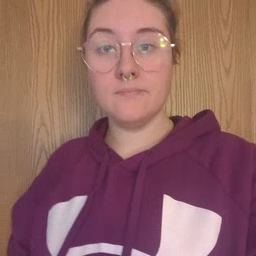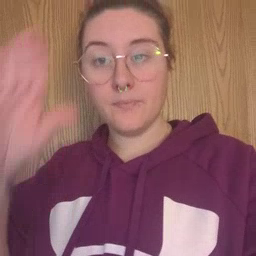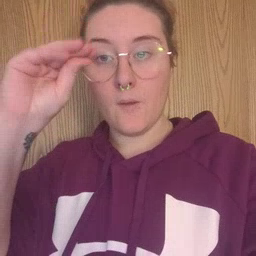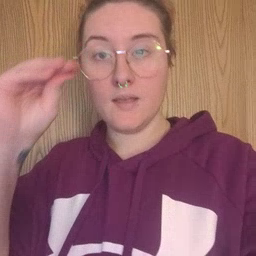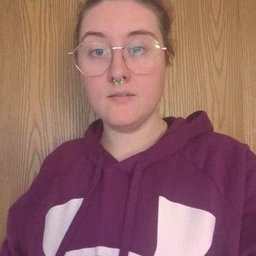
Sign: boy